Interaction volume radius: 10 \u00c5
Interaction volume height: 30 \u00c5
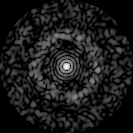
Disorder parameter: 0.8422